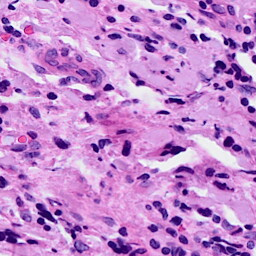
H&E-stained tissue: Breast